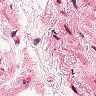
Metastatic tissue present: no